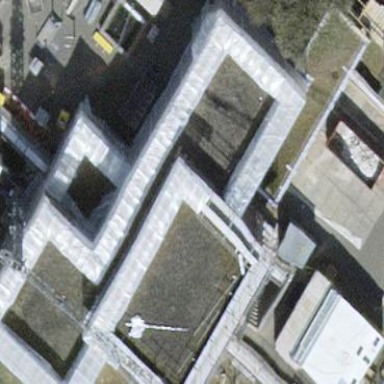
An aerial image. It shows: School building with flat roof.